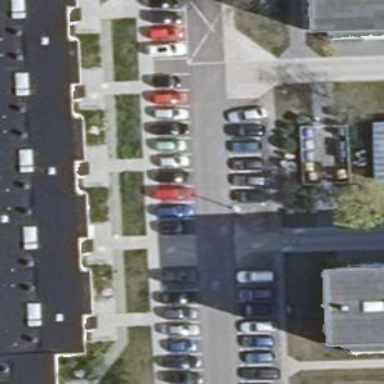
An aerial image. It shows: Paved residential road with parallel parking lanes on both sides.